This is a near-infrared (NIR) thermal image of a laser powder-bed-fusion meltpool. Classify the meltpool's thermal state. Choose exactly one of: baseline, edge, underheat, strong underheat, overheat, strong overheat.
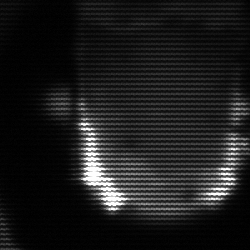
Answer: baseline